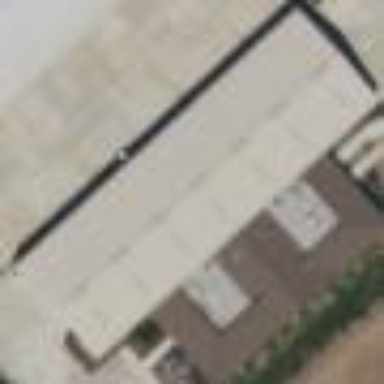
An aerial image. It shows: Veterinary building.